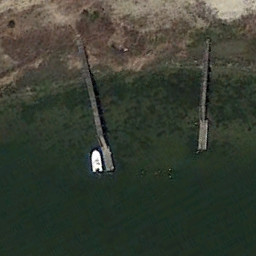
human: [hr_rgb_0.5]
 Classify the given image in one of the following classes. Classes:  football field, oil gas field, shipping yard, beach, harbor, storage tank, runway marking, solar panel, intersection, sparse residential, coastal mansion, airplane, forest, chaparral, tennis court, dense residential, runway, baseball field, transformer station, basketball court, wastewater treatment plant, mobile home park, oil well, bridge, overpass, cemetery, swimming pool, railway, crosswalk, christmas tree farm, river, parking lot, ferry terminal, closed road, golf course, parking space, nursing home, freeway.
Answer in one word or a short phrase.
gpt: ferry terminal